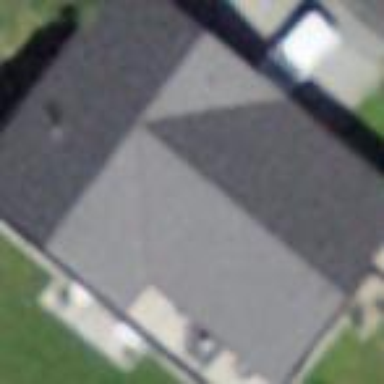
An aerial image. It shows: Simple house.